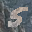
Label: 5